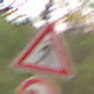
Verkehrszeichen: FussgaengerRechts
Zusatzzeichen unten: UeberholverbotKraftfahrzeuge
Umgebung: Outdoor, Nature
Tageszeit: Midday
Wetter: Overcast
Licht: Natural
Jahreszeit: NotSpecified
Kontrast: LowContrast